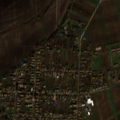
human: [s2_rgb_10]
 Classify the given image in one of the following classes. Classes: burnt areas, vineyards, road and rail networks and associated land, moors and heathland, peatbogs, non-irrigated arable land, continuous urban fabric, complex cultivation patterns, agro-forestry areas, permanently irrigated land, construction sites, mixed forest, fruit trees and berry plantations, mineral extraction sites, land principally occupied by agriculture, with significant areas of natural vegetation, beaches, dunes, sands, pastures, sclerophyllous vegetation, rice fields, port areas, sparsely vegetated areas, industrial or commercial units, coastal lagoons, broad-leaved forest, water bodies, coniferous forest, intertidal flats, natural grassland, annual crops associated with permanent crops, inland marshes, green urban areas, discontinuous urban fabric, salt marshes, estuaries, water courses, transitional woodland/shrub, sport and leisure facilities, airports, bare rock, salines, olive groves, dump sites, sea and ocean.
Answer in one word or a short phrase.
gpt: discontinuous urban fabric, non-irrigated arable land